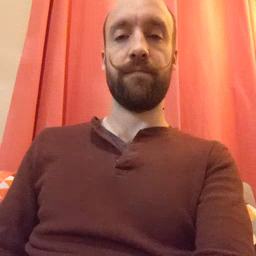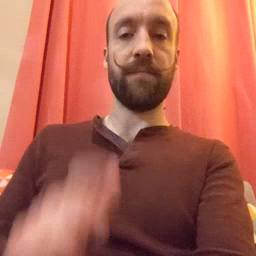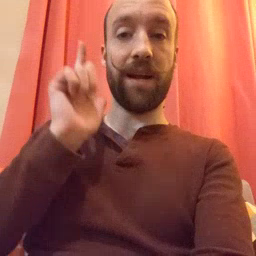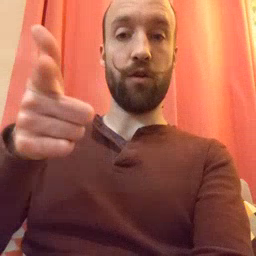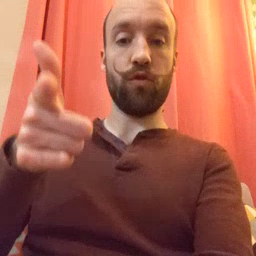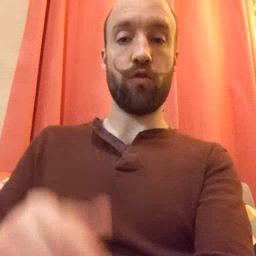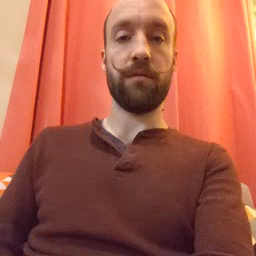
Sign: later